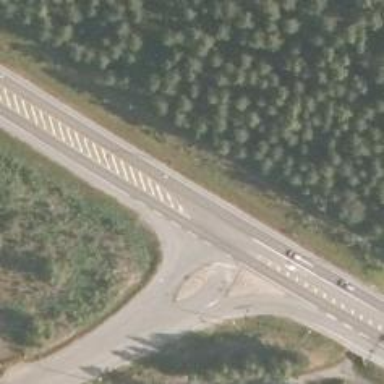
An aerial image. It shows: Asphalt road designated as trunk highway.